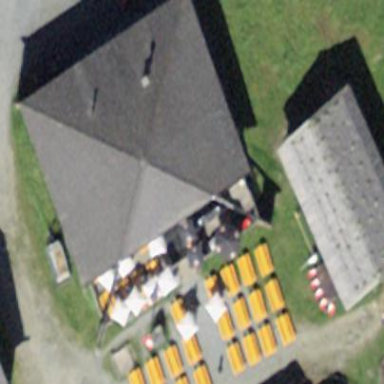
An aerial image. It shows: Restaurant in building.